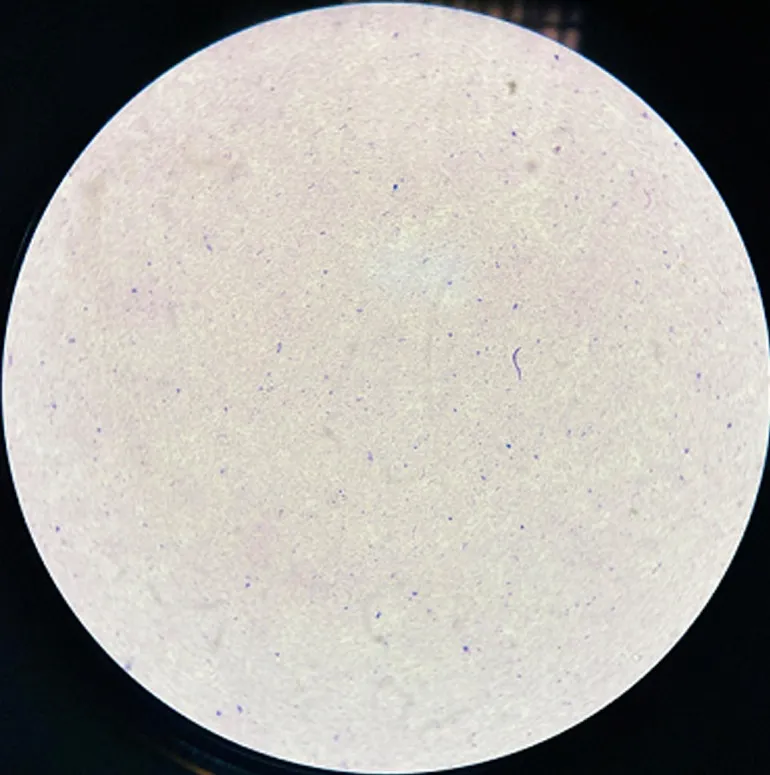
a microscopic examination of peritoneal pus showing small numbers of Gram-negative bacilli.
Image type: pathology (gram)